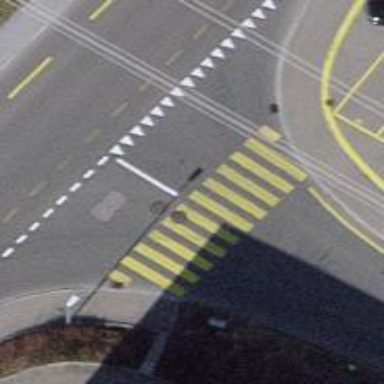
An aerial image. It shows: Uncontrolled crossing on the road.